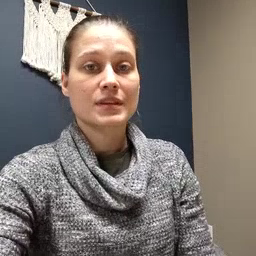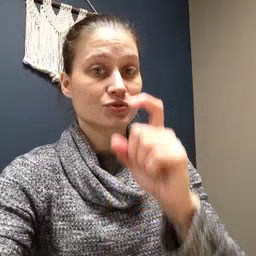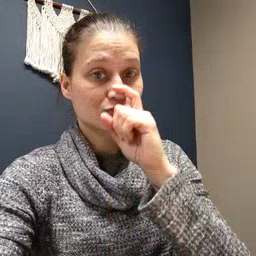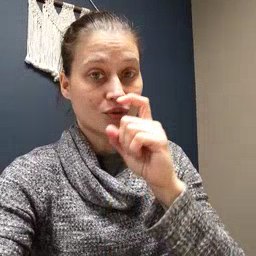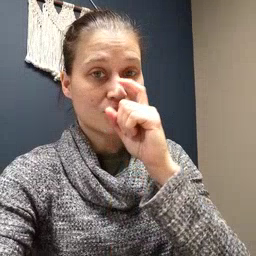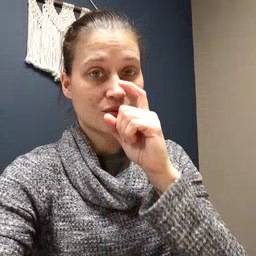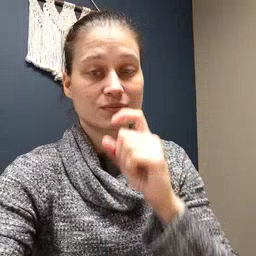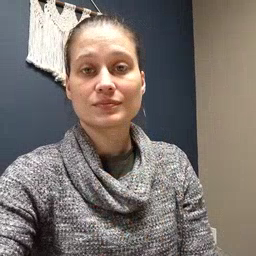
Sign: doll